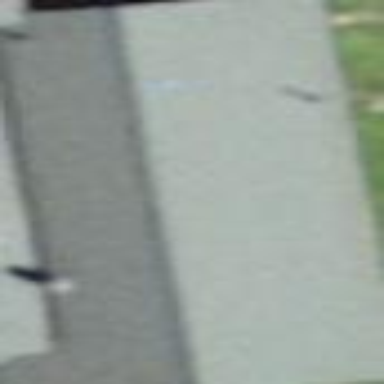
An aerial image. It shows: Building with gabled roof.